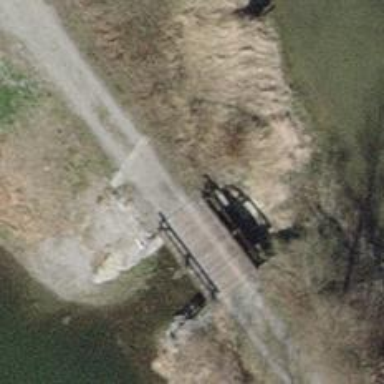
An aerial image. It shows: Track road with grade1 bridge.